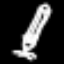
Label: pencil